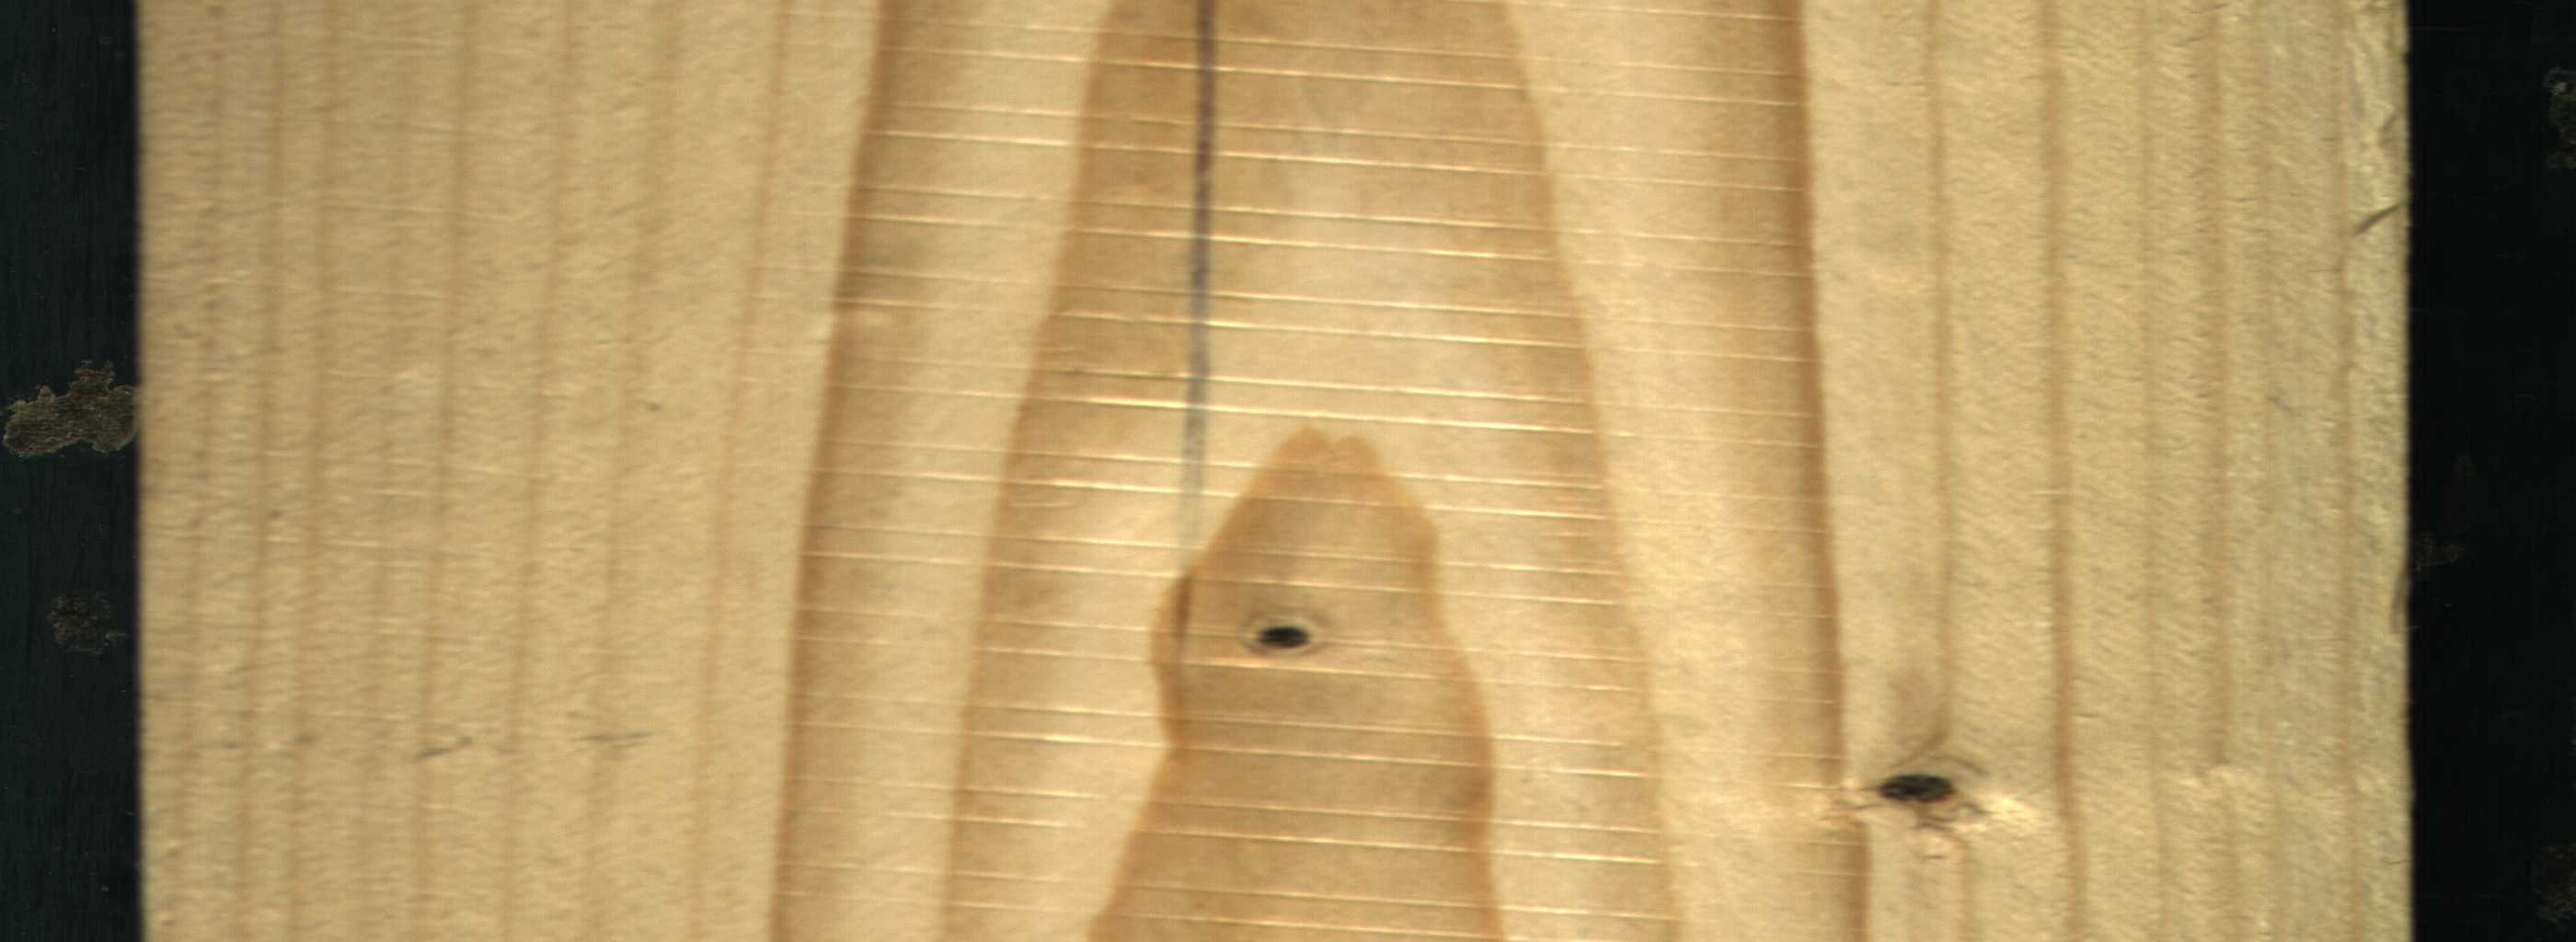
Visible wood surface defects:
Dead_Knot
Dead_Knot